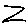
Label: zigzag